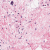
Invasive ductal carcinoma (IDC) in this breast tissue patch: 0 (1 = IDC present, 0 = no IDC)